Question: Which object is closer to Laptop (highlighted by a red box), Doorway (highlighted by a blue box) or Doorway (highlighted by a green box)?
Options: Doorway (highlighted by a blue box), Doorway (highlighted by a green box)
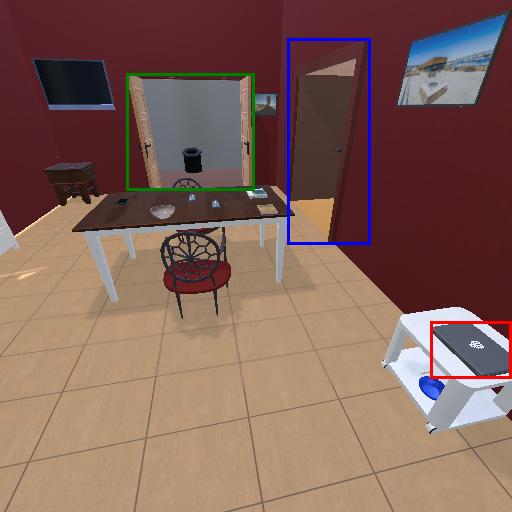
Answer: Doorway (highlighted by a blue box)